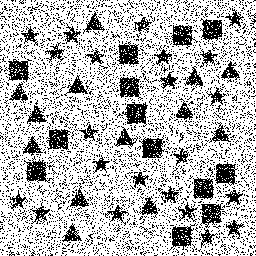
Squares: 13
Triangles: 13
Stars: 22
Total shapes: 48